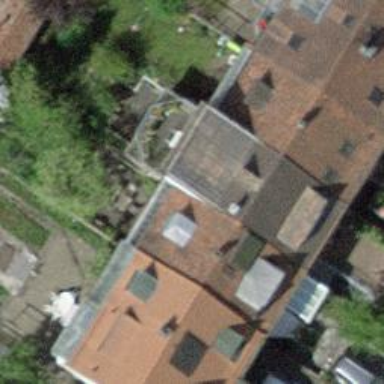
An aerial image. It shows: Terrace building.